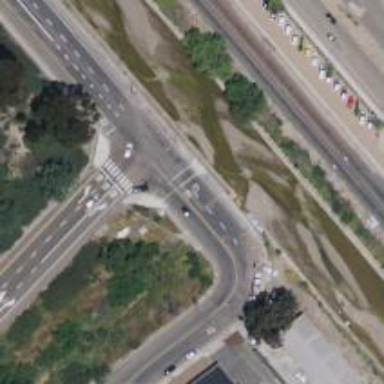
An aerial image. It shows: Uncontrolled road crossing.